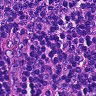
Metastatic tissue present: no